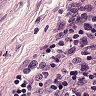
Metastatic tissue present: no